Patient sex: M
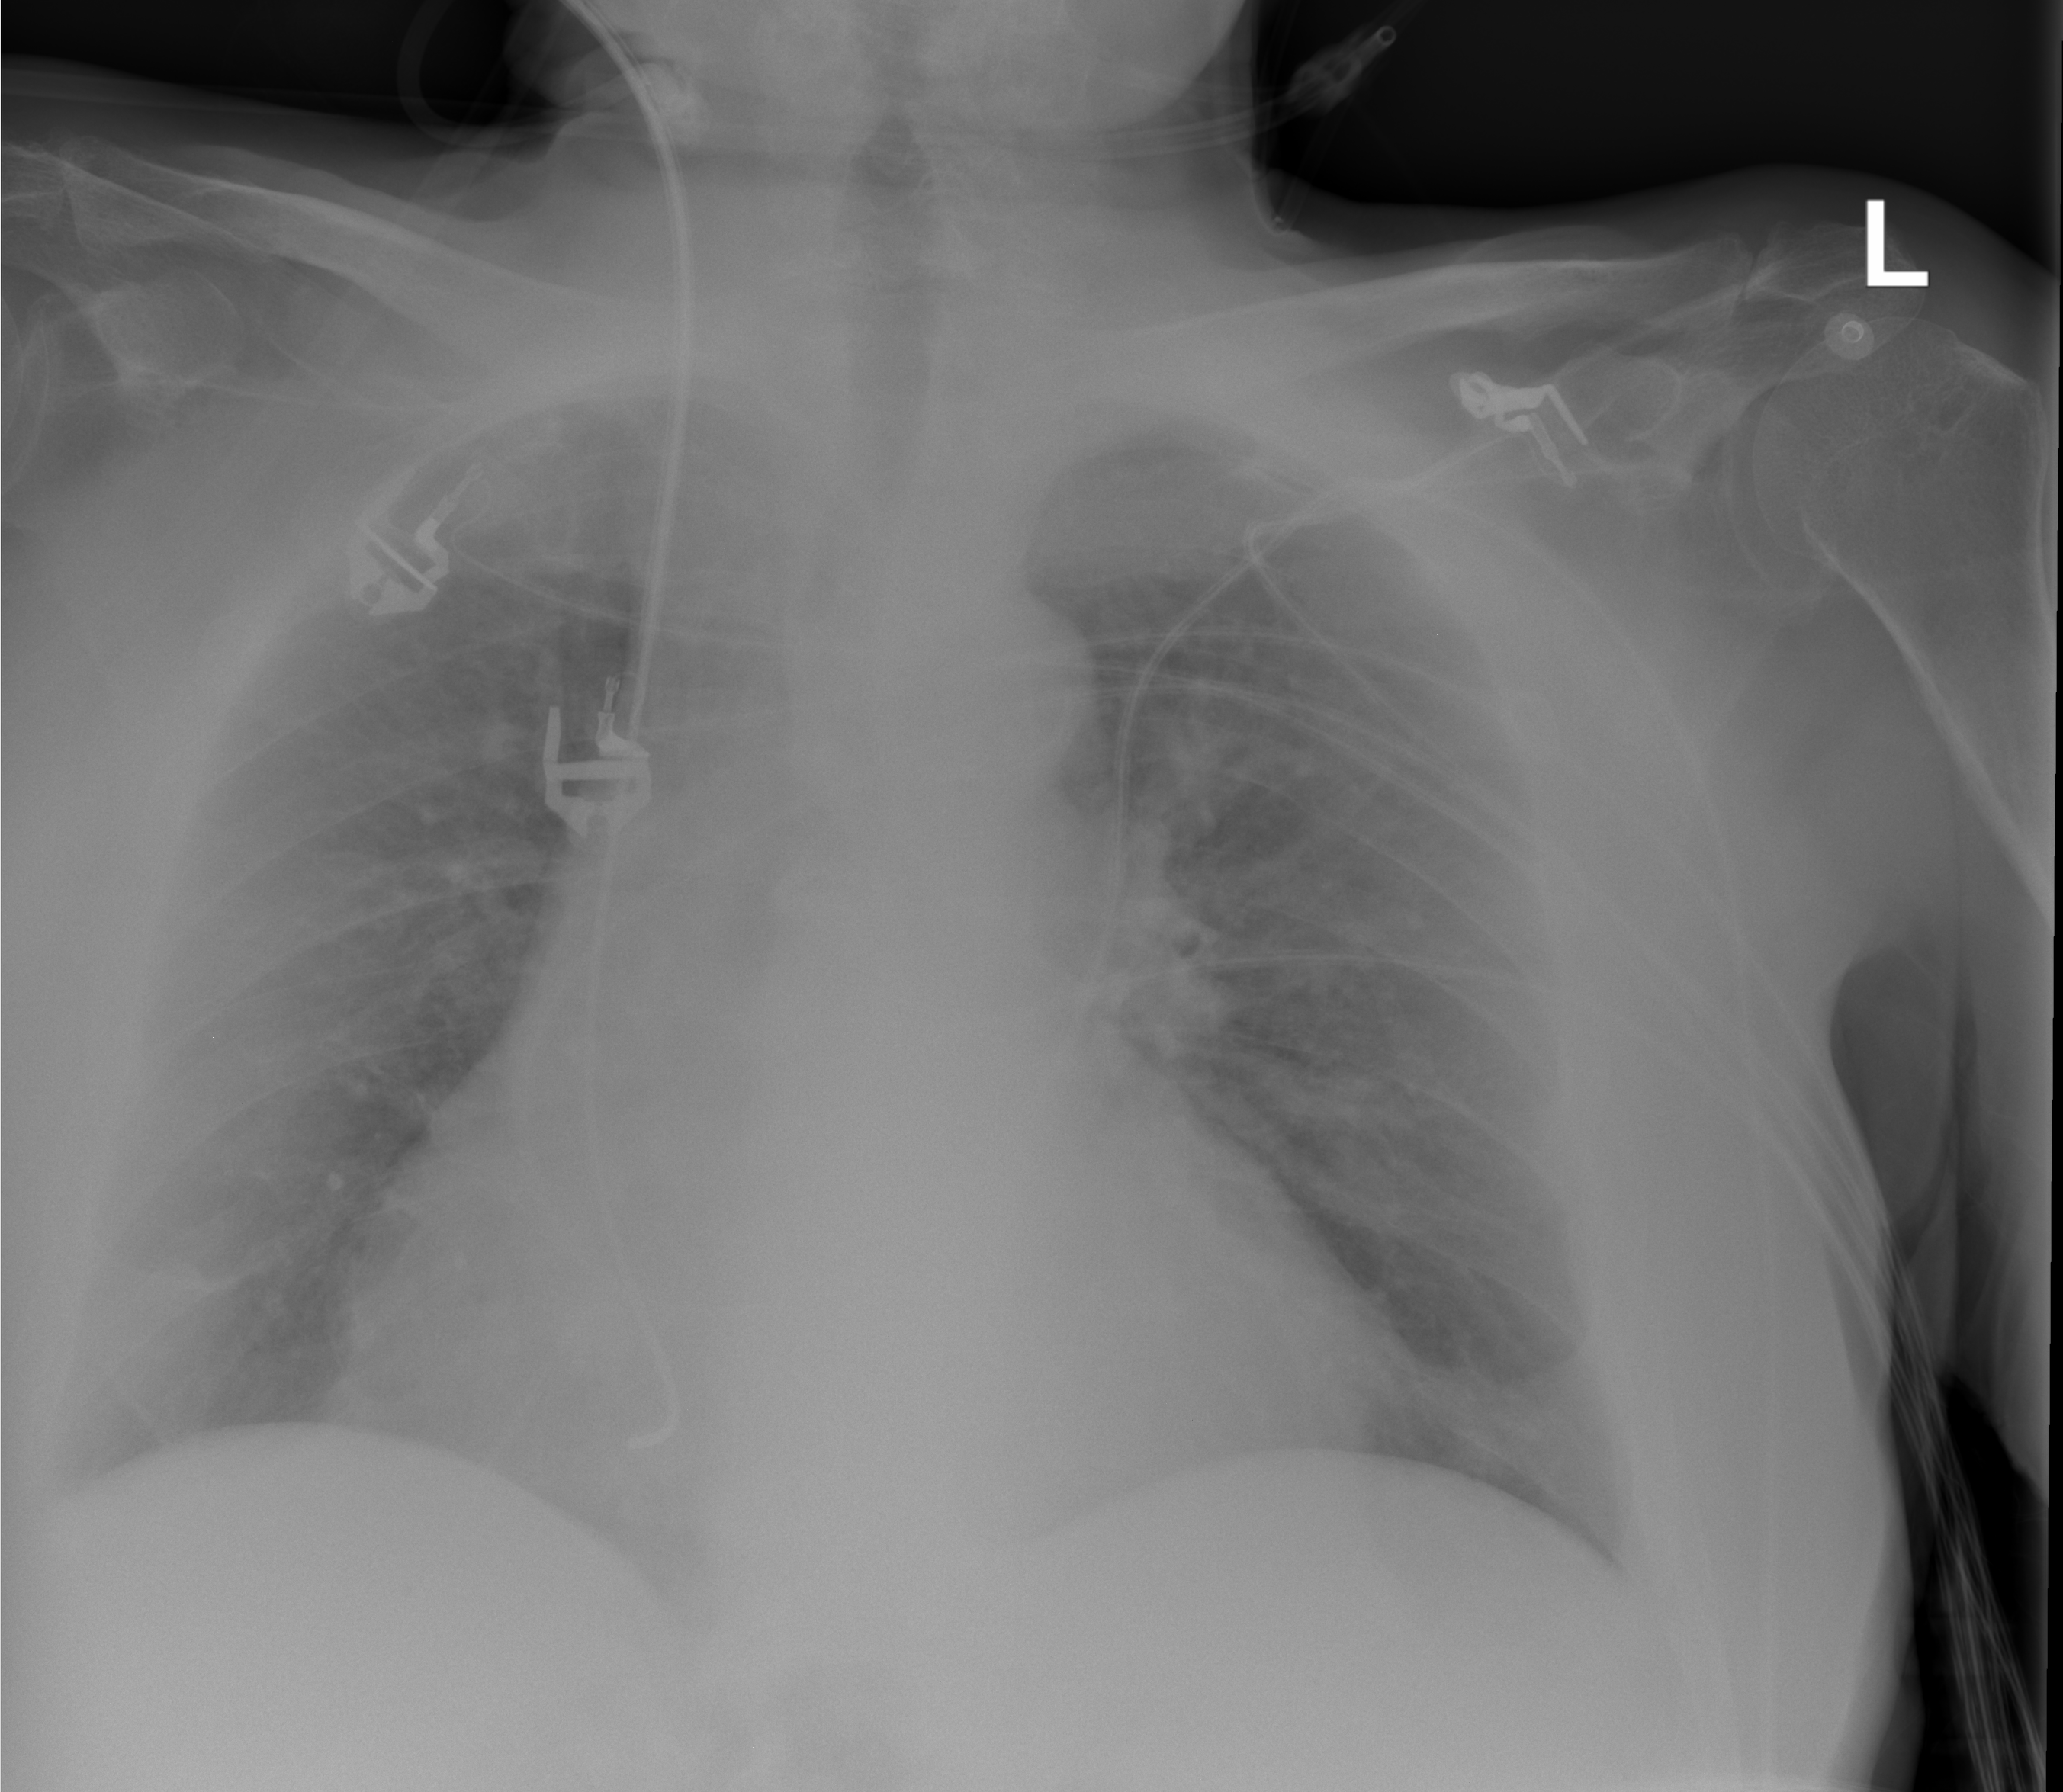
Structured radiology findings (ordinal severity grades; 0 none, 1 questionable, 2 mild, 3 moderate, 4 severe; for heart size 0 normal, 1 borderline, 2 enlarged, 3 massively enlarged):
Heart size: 2
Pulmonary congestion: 3
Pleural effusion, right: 0
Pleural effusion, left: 0
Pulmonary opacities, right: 0
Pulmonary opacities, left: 0
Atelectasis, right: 0
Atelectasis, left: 2